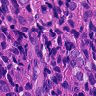
Metastatic tissue present: yes